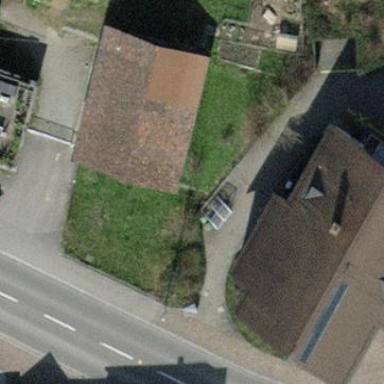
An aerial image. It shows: Hut.